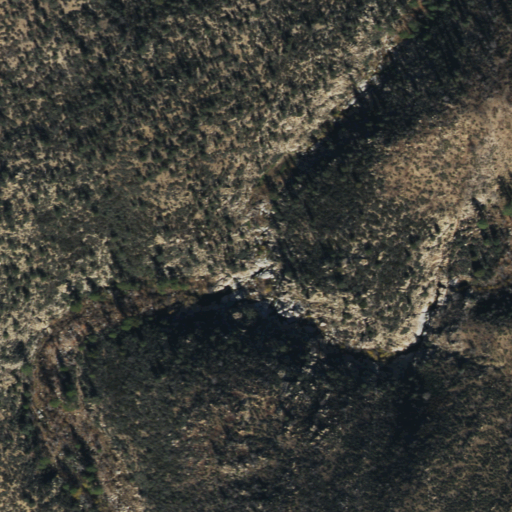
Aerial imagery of valley in Arizona named Pine Canyon containing shrub, grassland, and evergreen forest